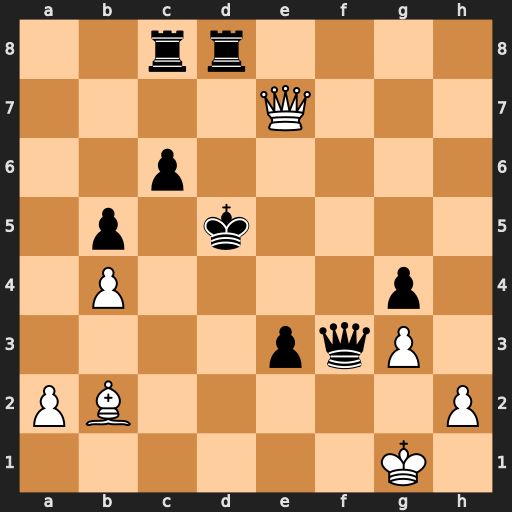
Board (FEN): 2rr4/4Q3/2p5/1p1k4/1P4p1/4pqP1/PB5P/6K1
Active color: w
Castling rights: -
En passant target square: -
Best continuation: Qe5+ Kc4 Qc3+